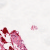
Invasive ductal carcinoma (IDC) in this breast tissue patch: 0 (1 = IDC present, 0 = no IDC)